Field crop: tomato
Growth stage: 1
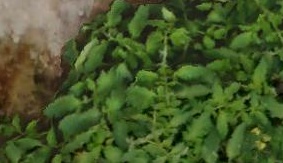
Species: tomato